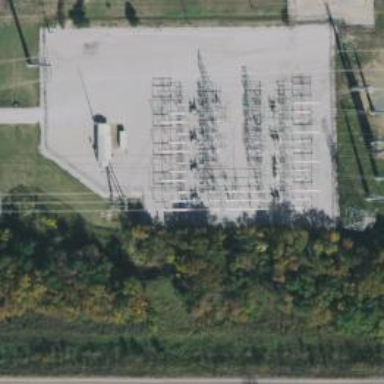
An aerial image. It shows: Switch for power supply.